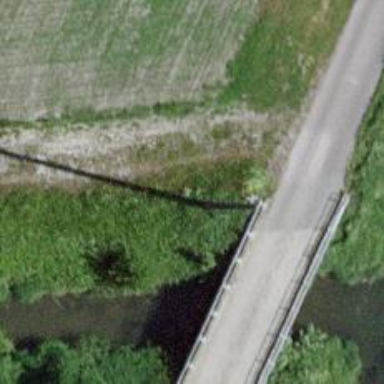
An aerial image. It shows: Concrete power pole.